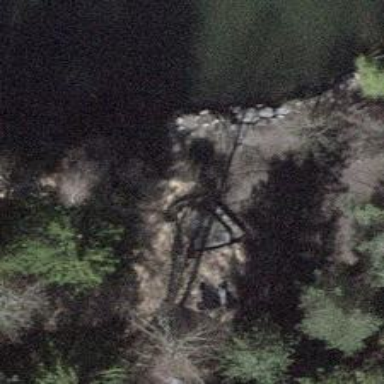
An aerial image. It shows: Bench.